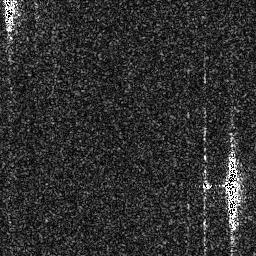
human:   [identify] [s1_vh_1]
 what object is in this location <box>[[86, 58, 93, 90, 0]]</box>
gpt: <ref>1 medium ship at the bottom right</ref>